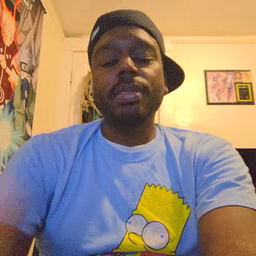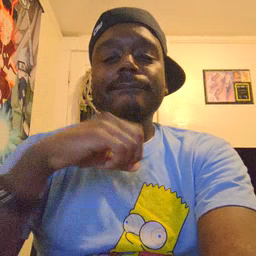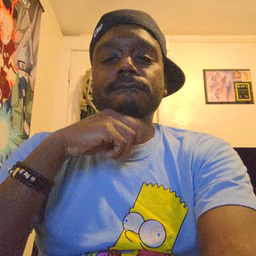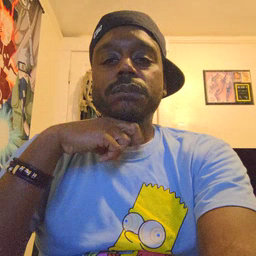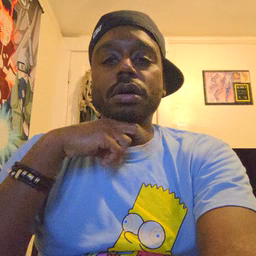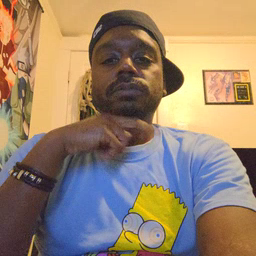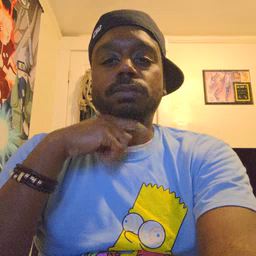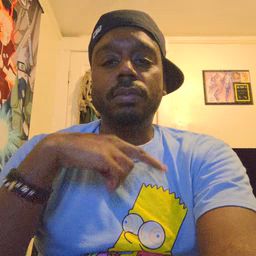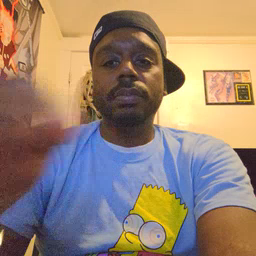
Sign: frog